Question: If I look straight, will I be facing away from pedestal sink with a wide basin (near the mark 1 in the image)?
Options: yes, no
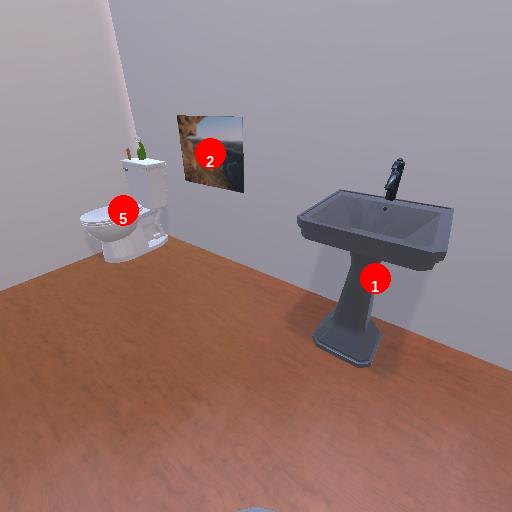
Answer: yes